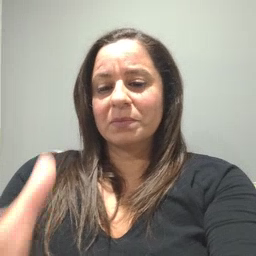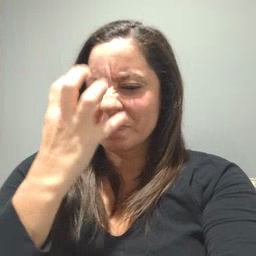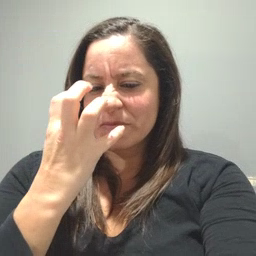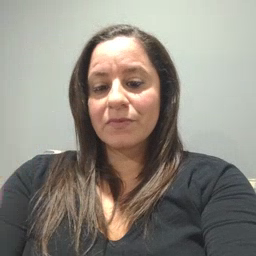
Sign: mad